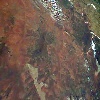
Label: land